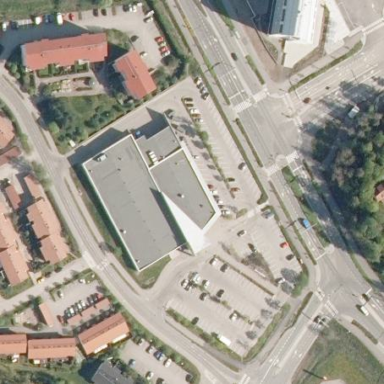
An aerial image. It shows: Mall building that functions as shopping mall.